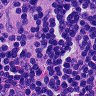
Metastatic tissue present: no